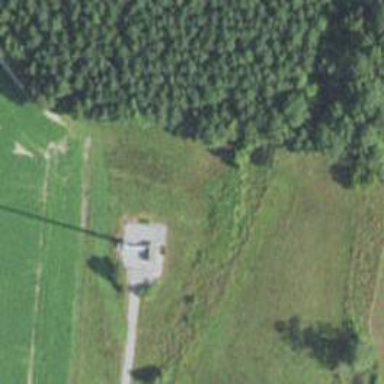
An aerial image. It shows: Man-made mast used for communication purposes.